Aerial crown-view tile of a tropical tree (Barro Colorado Island, Panama), acquired 20250818:
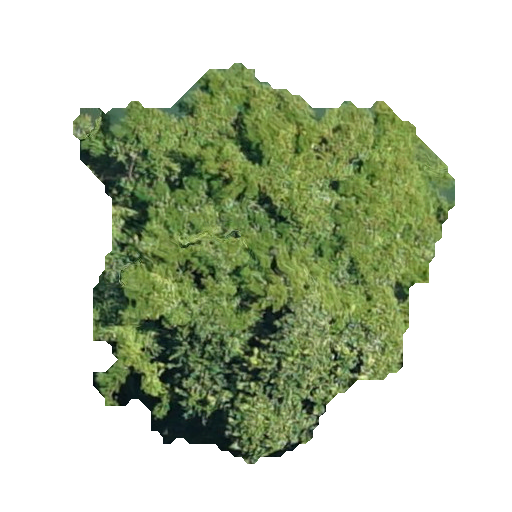
Species: Enterolobium cyclocarpum
GBIF accepted scientific name: Enterolobium cyclocarpum
Crown area: 149.538 m²